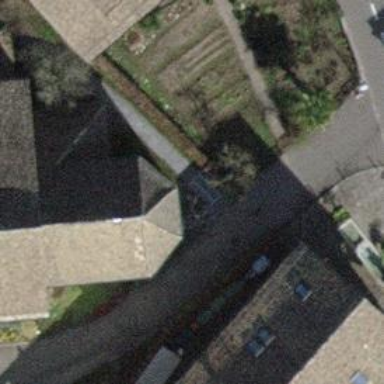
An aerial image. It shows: Building with ridged roof.